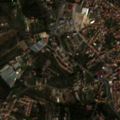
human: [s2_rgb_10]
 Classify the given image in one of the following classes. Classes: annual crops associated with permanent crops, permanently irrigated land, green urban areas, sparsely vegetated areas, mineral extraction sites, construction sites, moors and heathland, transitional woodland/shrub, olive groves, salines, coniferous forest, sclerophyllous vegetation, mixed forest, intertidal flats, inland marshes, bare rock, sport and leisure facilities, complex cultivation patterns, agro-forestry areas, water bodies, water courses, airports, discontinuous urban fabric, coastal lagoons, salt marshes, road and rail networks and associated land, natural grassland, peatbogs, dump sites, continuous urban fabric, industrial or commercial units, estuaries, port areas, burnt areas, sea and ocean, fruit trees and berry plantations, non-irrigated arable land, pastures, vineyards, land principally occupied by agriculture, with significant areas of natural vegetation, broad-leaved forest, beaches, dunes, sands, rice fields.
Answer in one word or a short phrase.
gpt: continuous urban fabric, discontinuous urban fabric, complex cultivation patterns